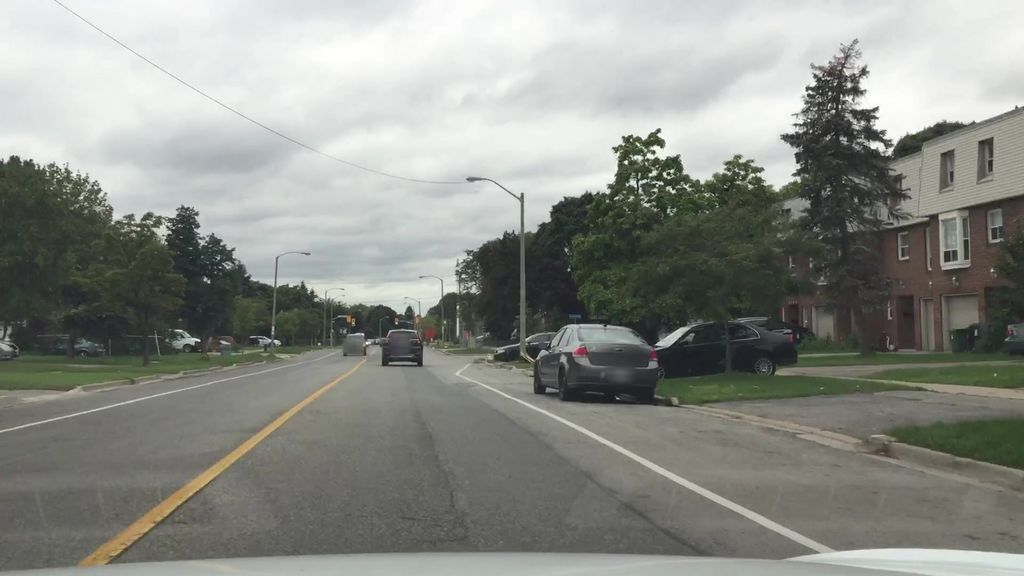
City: toronto